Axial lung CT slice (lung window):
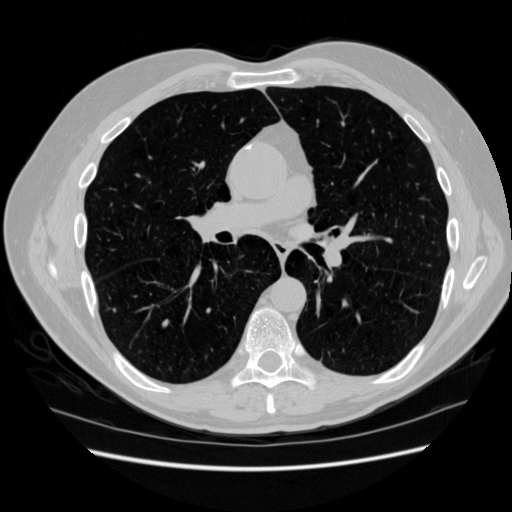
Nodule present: no